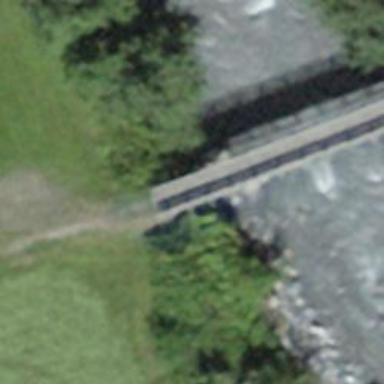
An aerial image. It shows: Path leading to bridge.